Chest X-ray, PA view. Patient: 47 years old, sex F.
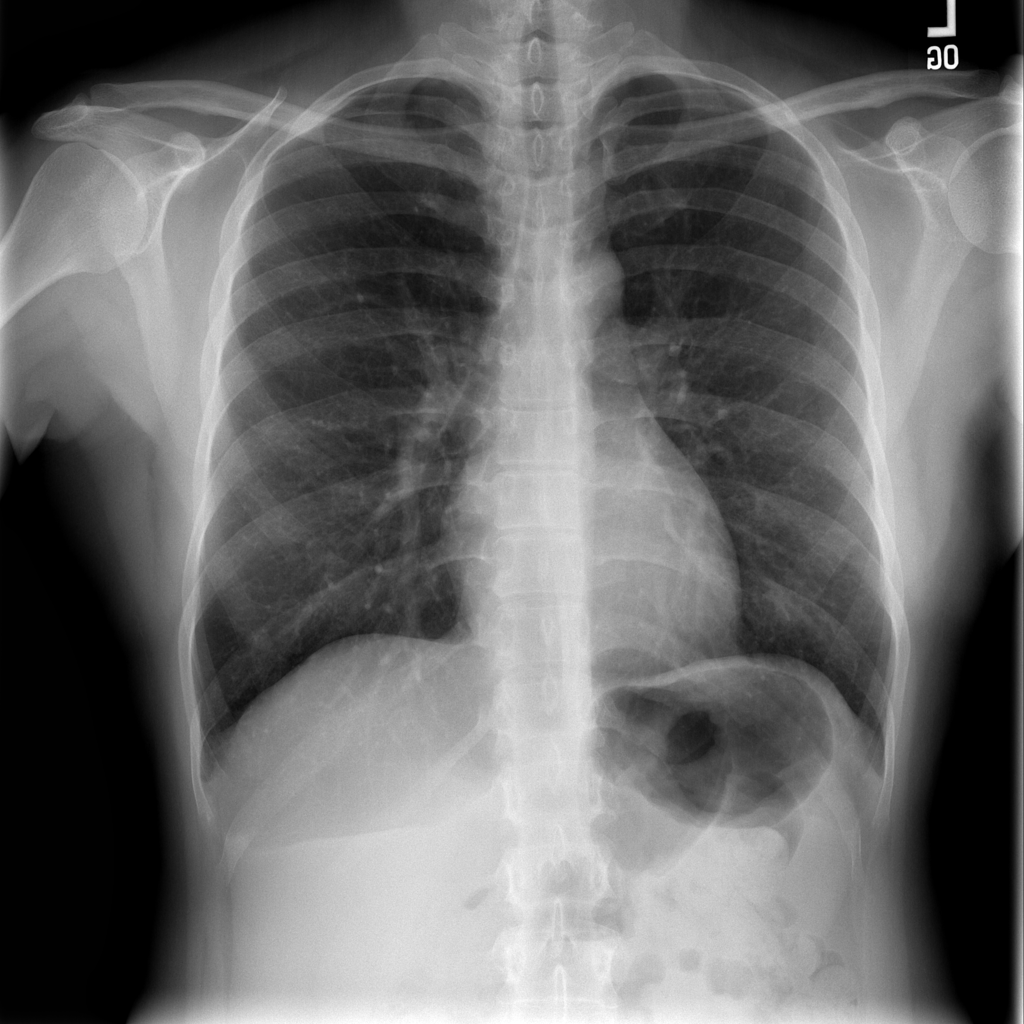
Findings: Infiltration